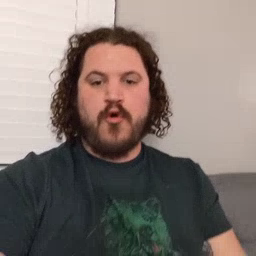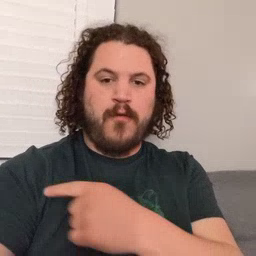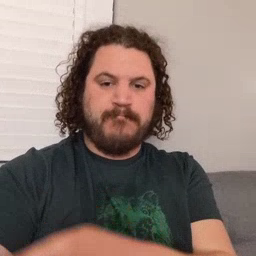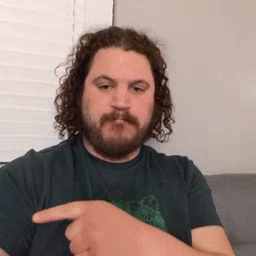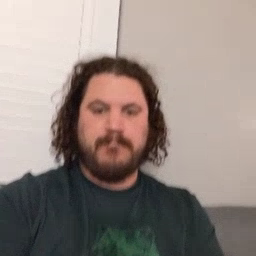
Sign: arm